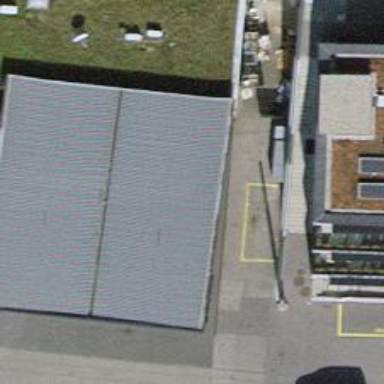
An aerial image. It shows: Building that serves as fuel station.